Question: I was just trying to use Xcode for a very small C++ project, and wanted to see
some prints in the console, the thing is I did not see anything.
I tried to run a very simple code instead:
'''
#include <iostream>
int main (int argc, char * const argv[]) {
std::cout << "Hello, World!
";
printf("here");
return 0;
}
'''
but still, nothing in Xcode console.
any idea why?
adding snapshot of the program:

found this,
and it's working:
<URL>
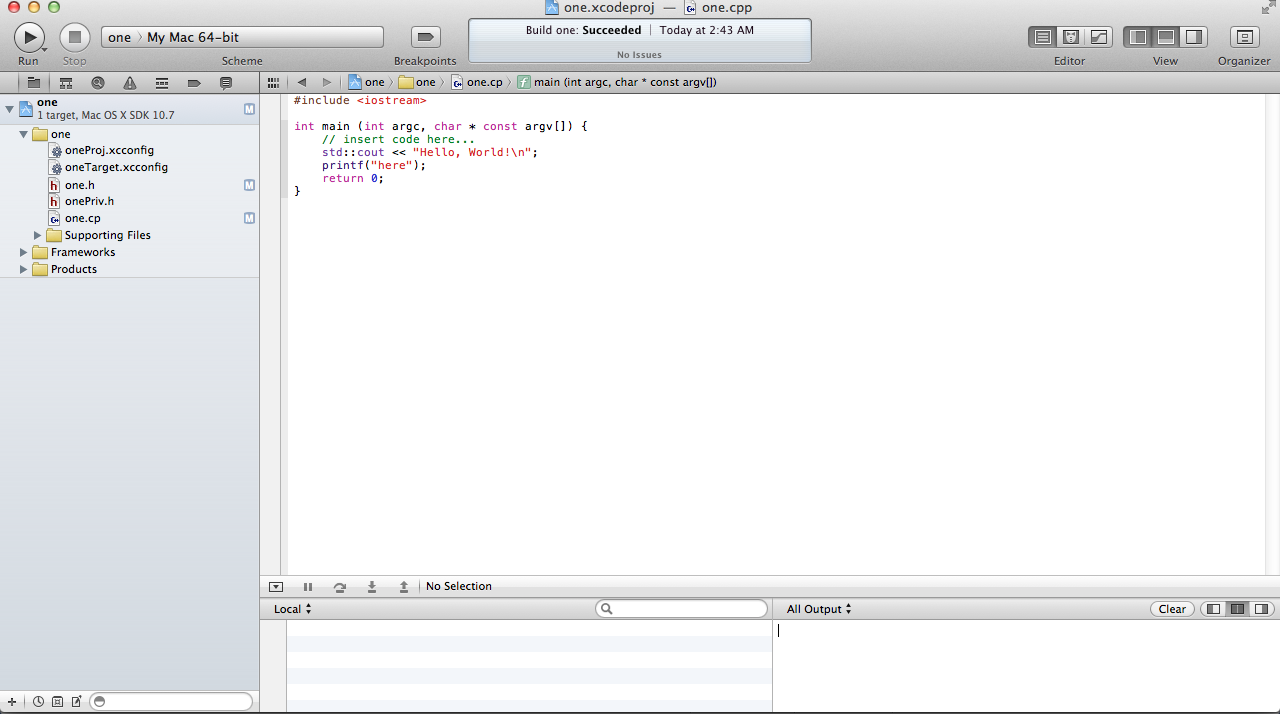
Answer: Your image doesn't show that you ran the program, only that you built it. Look at the Log Navigator (the last one, 7) and see if there are any logs for 'Debug one' after 'Build one'. To run the program use Product > Run or R.